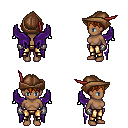
a pixel art fantasy rpg character, female body template, human, dark skin, purple wings, gold greaves, brunette short bangs hairstyle, leather cap, metal gloves, four views (front, back, left, right), 2x2 character sprite sheet, small pixel art, hard edges, no anti-aliasing